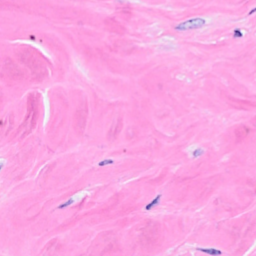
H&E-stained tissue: Breast